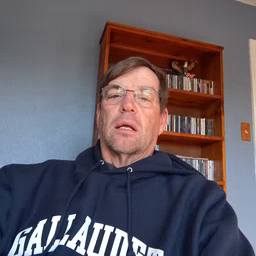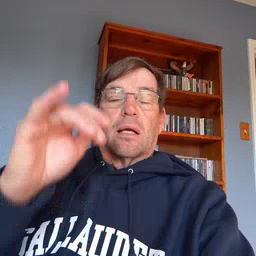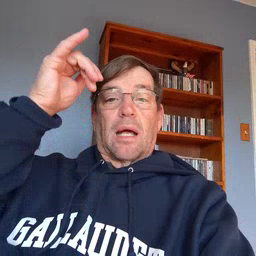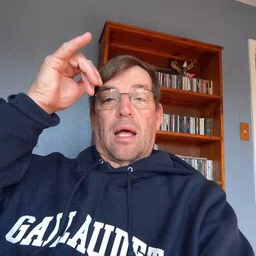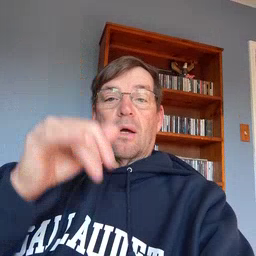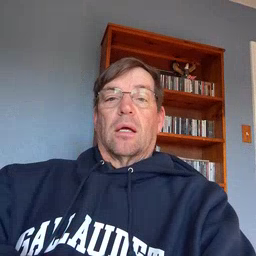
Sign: cow